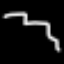
Label: squiggle